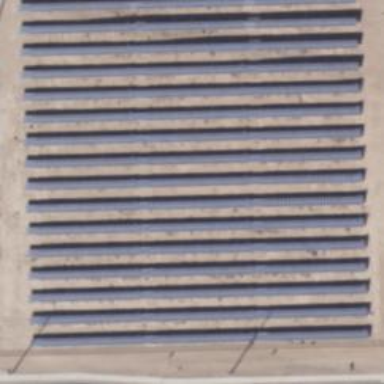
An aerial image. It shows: Solar power plant utilizing photovoltaic technology to generate electricity.